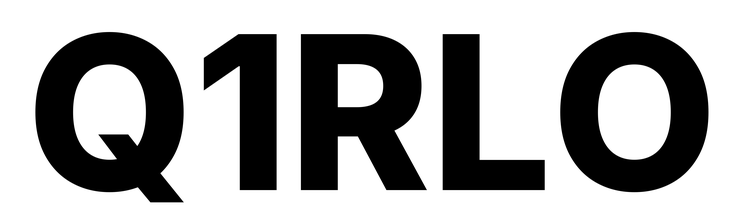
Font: Inter_ExtraBold